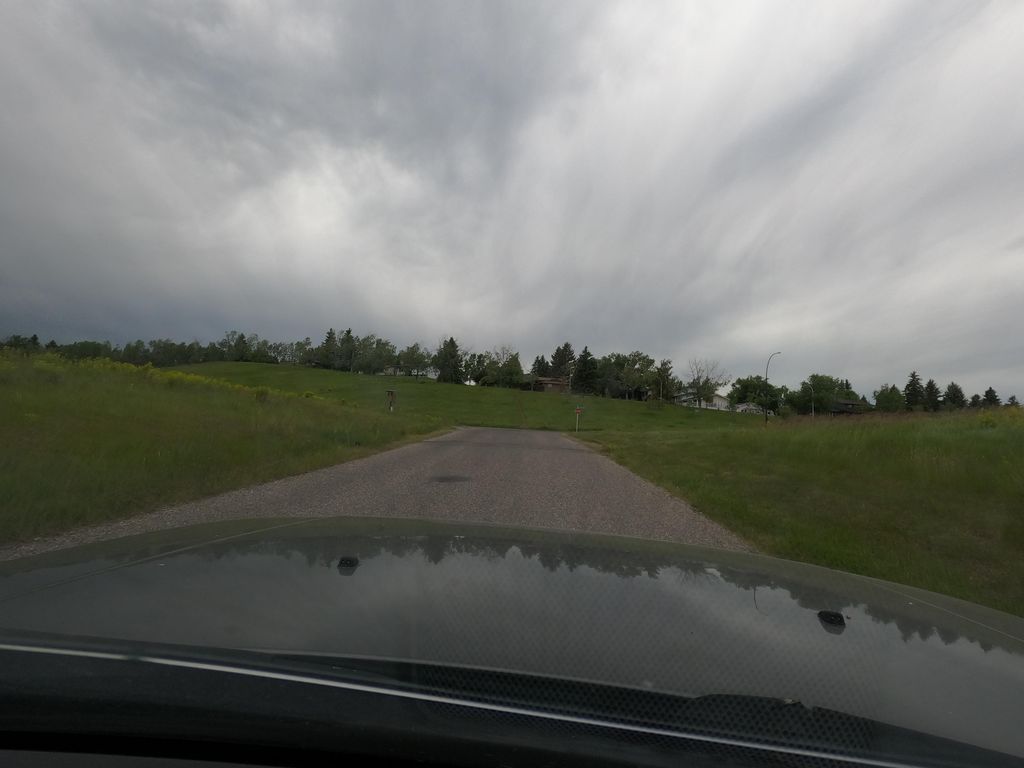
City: calgary